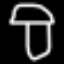
Label: mushroom